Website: bh-photo
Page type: payment
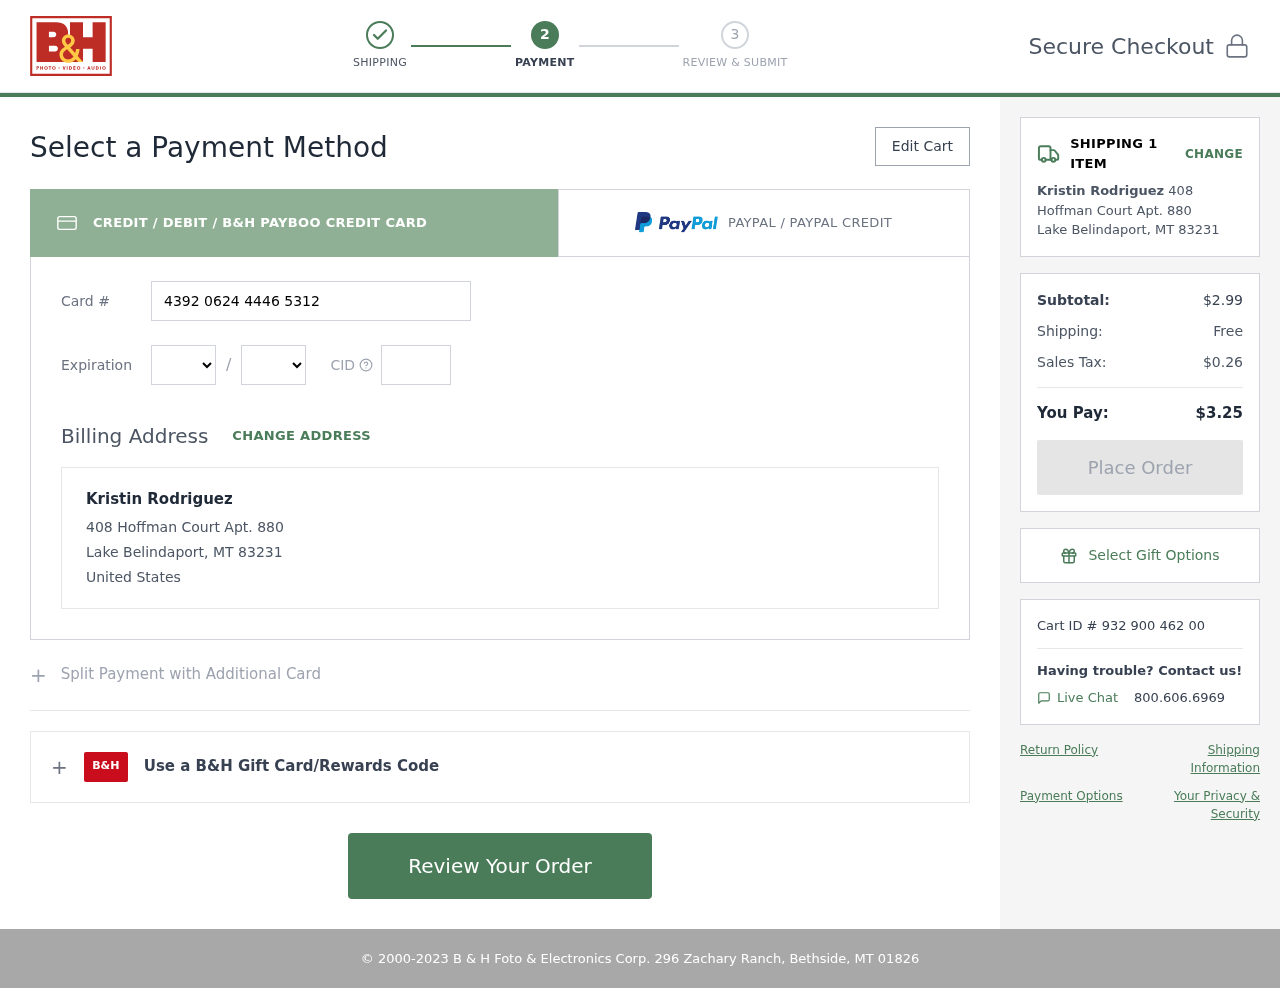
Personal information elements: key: PII_CARD_CVV
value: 792
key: PII_CARD_EXPIRY_MONTH
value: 03
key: PII_CARD_EXPIRY_YEAR
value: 26
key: PII_CARD_NUMBER
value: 4392 0624 4446 5312
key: PII_CITY_STATE_ZIP
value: Lake Belindaport, MT 83231
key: PII_COUNTRY
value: United States
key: PII_FULLNAME
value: Kristin Rodriguez
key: PII_STREET
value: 408 Hoffman Court Apt. 880
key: PII_FULLNAME2
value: Kristin Rodriguez
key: PII_CITY
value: Lake Belindaport
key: PII_STATE_ABBR
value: MT
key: PII_POSTCODE
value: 83231
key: PII_POSTCODE_FULL
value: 83231
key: PII_CITY_STATE
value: Lake Belindaport, MT
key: PII_POSTCODE_NUMERIC
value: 83231
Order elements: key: ORDER_NUM_ITEMS
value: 1
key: ORDER_SUBTOTAL
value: $2.99
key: ORDER_SHIPPING_COST
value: Free
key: ORDER_TAX
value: $0.26
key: ORDER_TOTAL
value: $3.25
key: ORDER_ID
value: Cart ID # 932 900 462 00